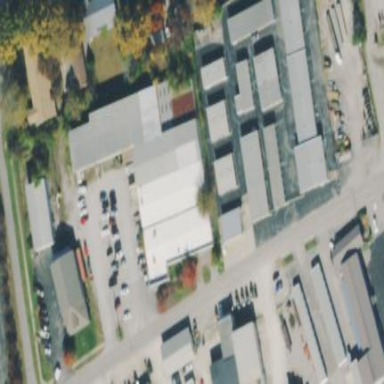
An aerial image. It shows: Building.